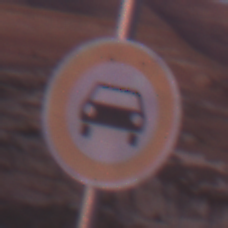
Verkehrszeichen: VerbotKraftwagen
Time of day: Dawn
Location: Outdoor (Nature)
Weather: PartlyCloudy
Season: NotSpecified
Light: Natural